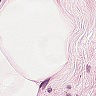
Metastatic tissue present: no